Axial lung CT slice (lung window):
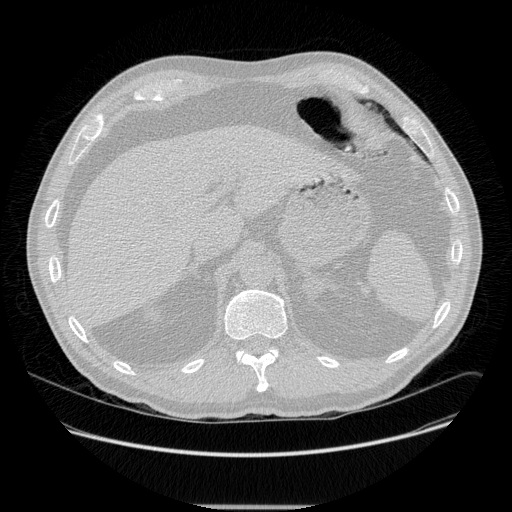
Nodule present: no